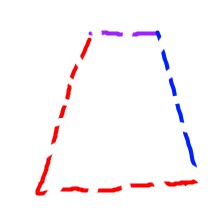
Shape: trapezoid